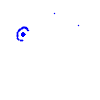
Particle: kaon